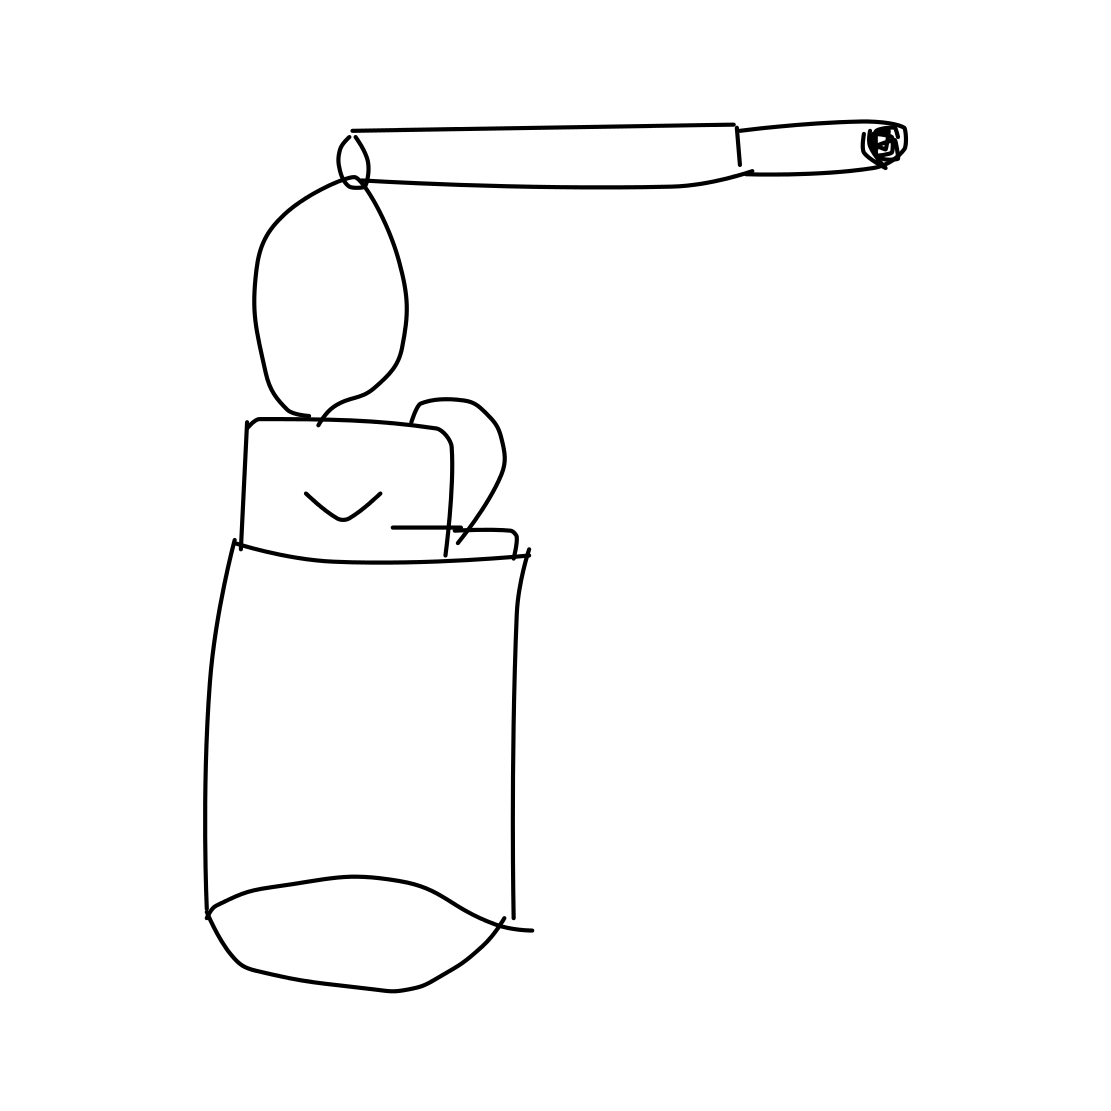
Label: lighter